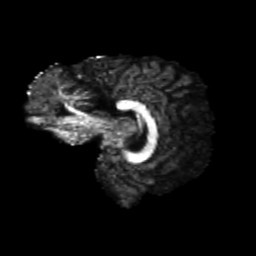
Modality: FA
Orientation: sagittal
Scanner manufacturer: siemens
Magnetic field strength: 3 T
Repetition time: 4.16 s
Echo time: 0.0806 s